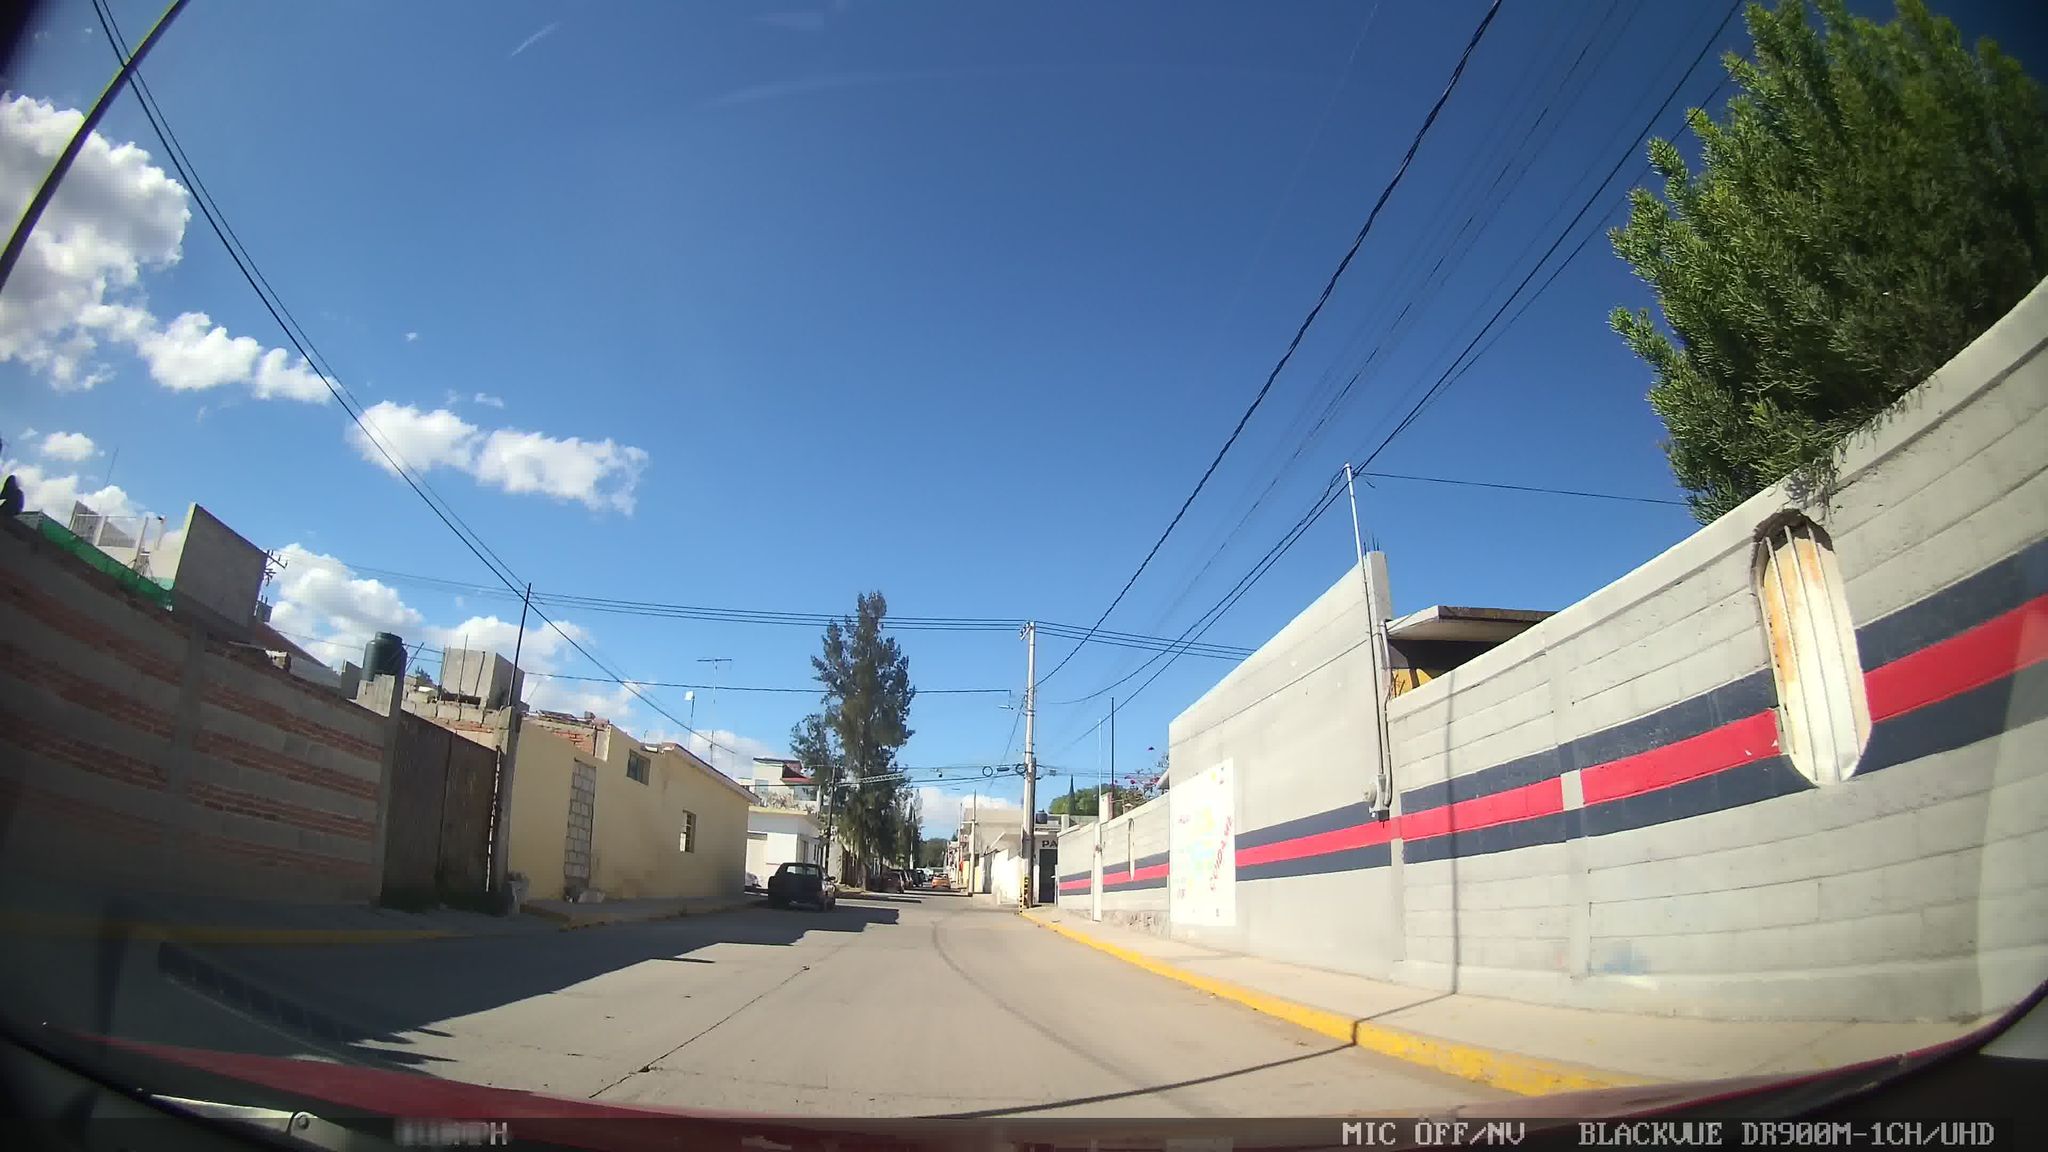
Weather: clear
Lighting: day
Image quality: good
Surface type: driving surface
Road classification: residential
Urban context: semi-dense urban cluster
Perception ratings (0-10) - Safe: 0.35, Lively: 2.27, Beautiful: 0.5, Boring: 5.96, Depressing: 6.87, Wealthy: 0.74